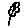
Label: flower